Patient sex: M
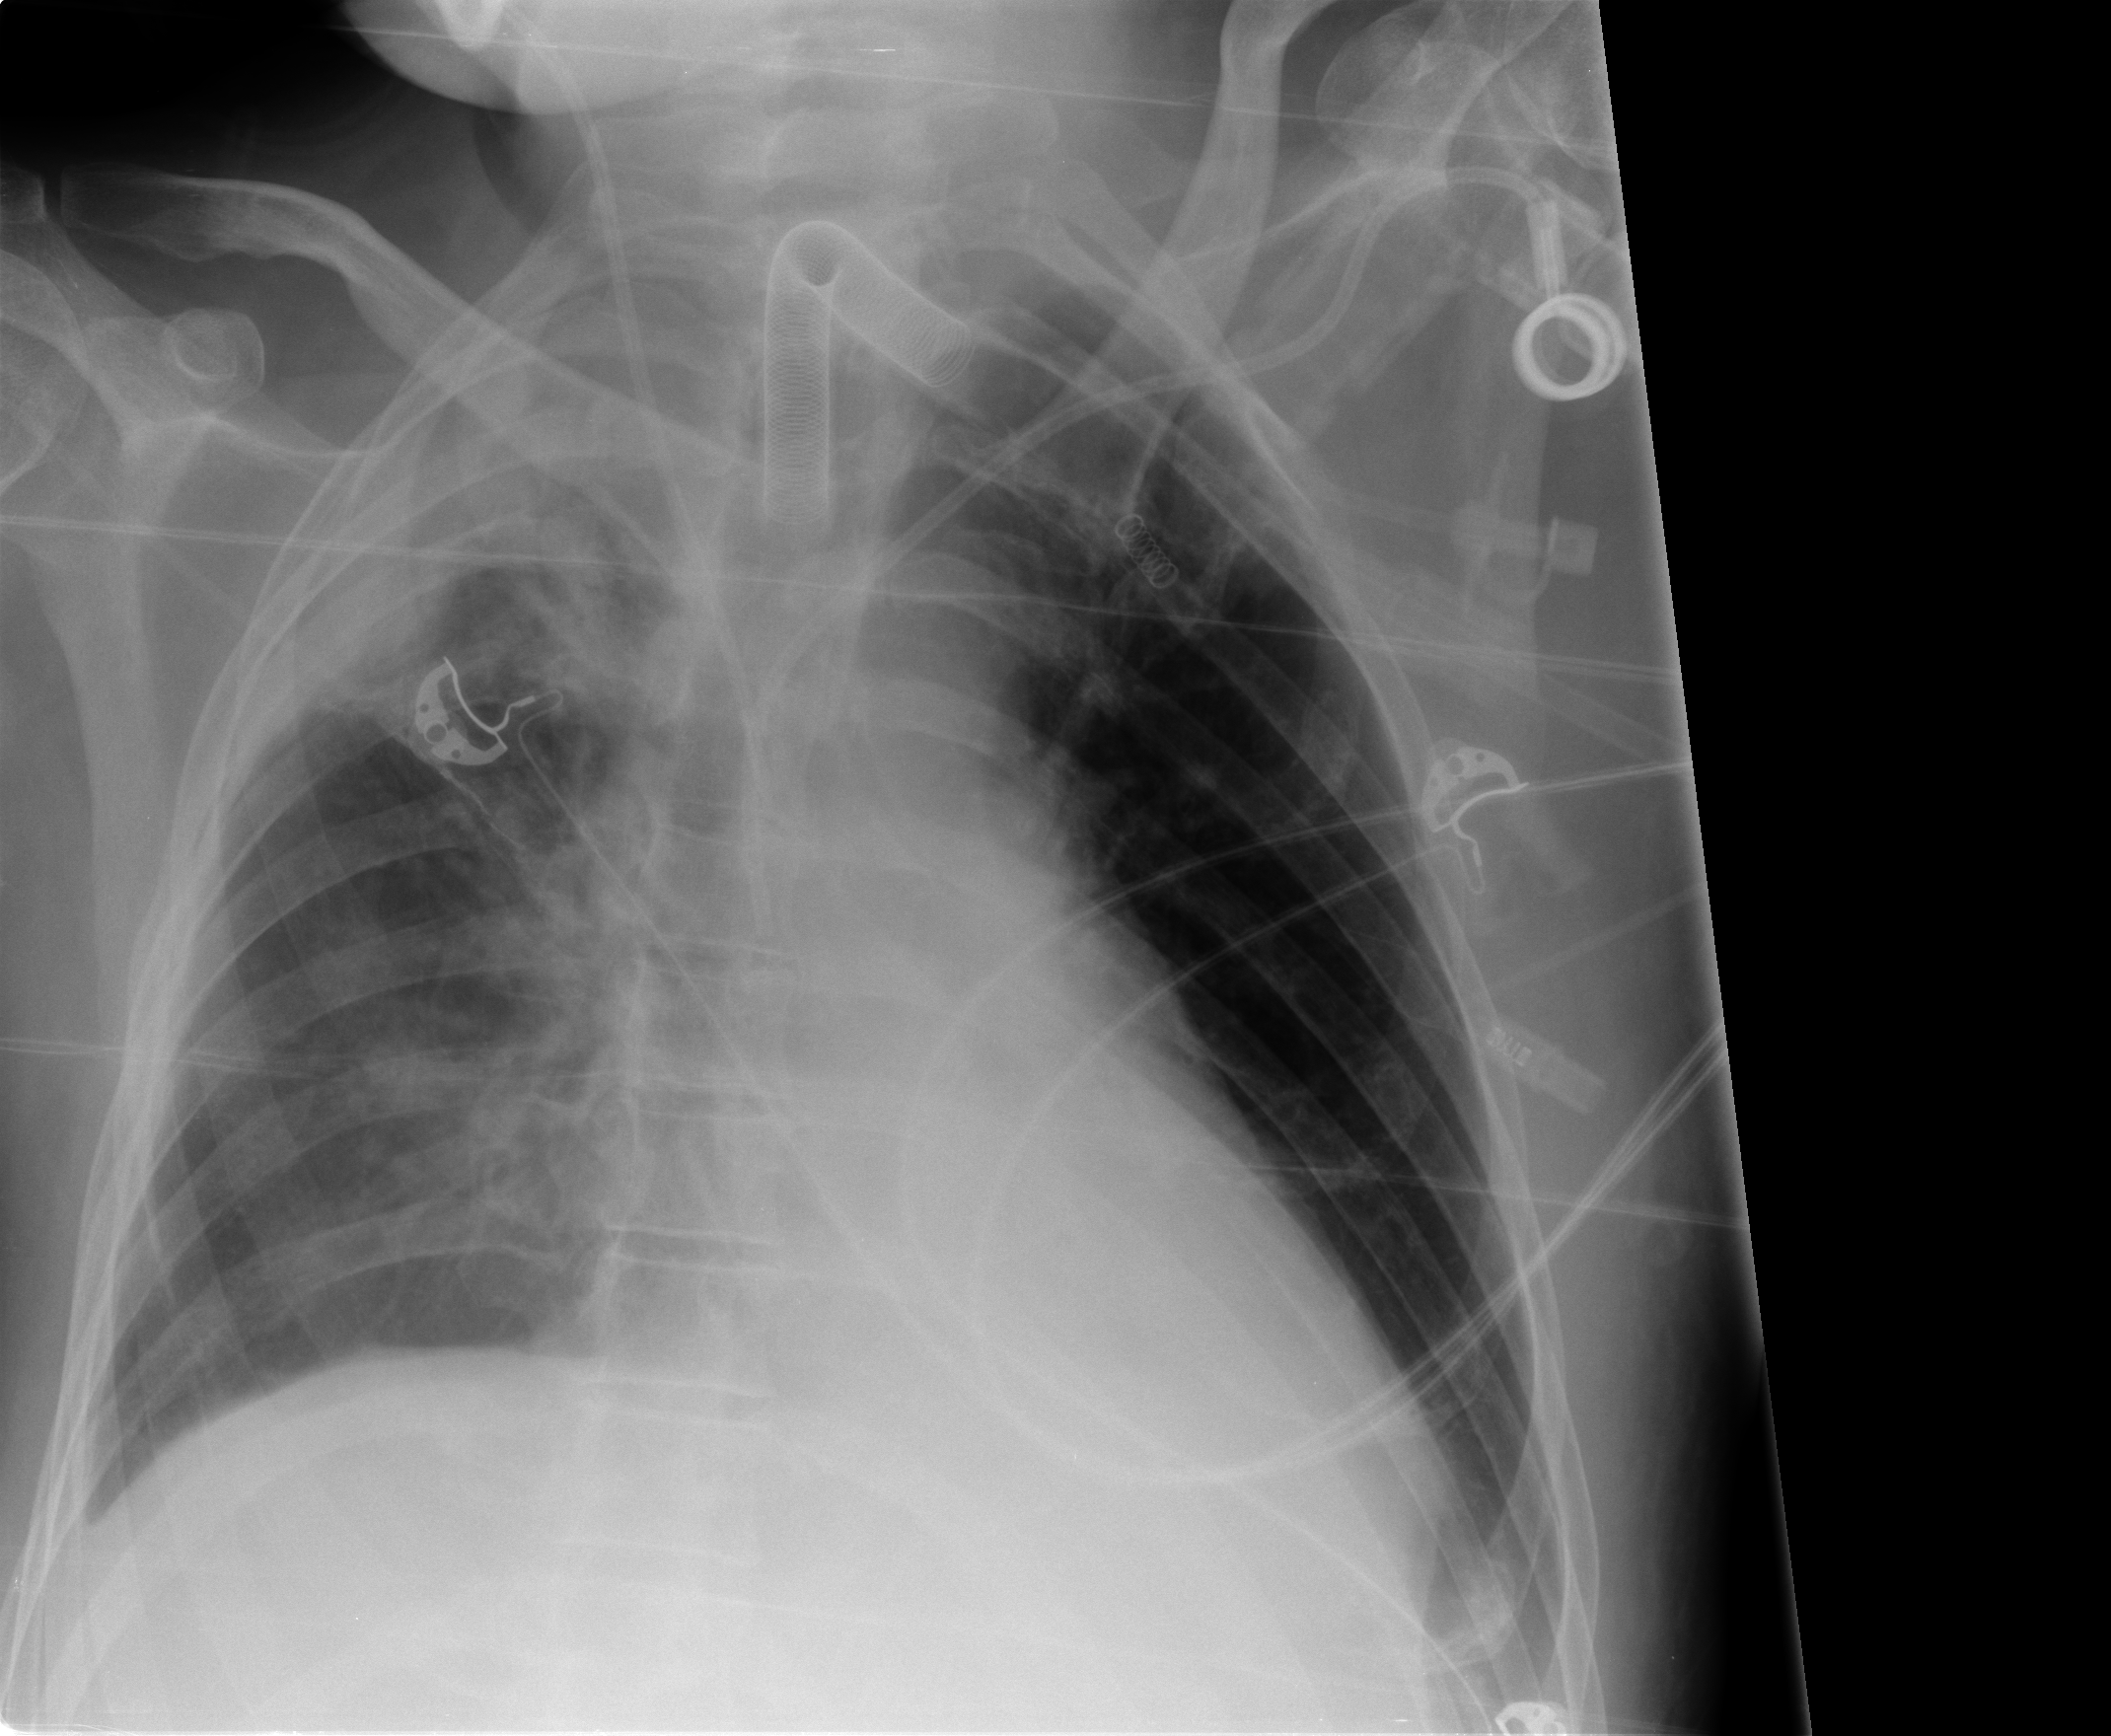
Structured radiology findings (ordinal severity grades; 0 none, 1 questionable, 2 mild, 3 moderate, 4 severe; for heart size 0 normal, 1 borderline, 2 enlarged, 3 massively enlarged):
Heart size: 0
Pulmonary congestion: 0
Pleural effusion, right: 2
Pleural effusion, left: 0
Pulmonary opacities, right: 0
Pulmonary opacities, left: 0
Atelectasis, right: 0
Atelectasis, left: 0